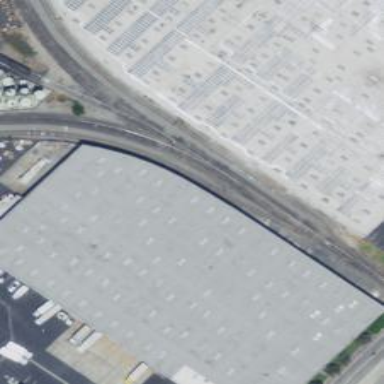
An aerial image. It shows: Rail spur service.